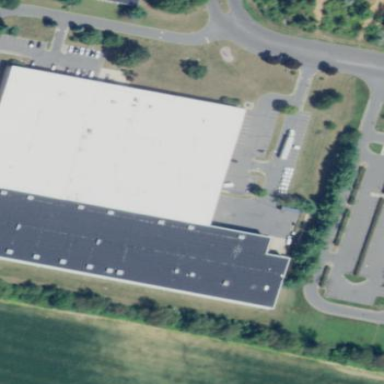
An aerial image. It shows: Warehouse building.